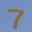
Label: 7